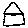
Label: house